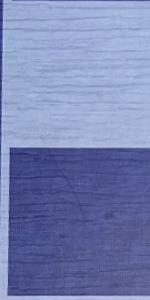
Label: Empty